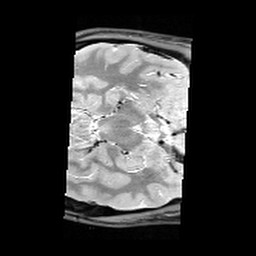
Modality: PDw
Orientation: axial
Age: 24
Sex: male
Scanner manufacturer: siemens
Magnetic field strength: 3 T
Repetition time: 6.49 s
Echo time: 0.016 s